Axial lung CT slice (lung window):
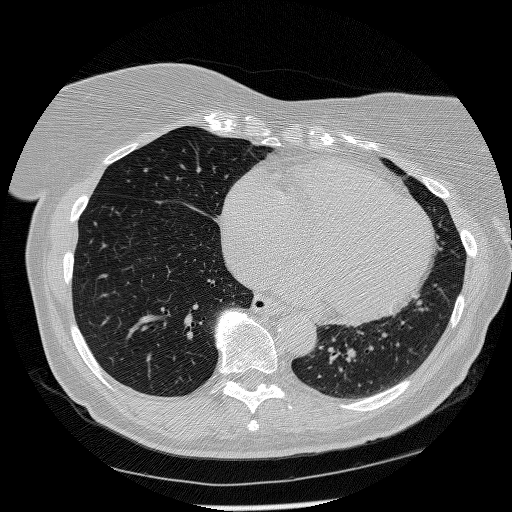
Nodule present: no